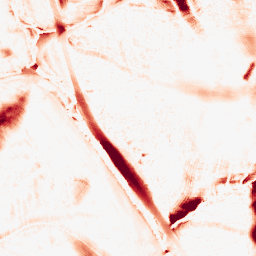
Category: morphological
Decomposition family: morphological_ellipse
Decomposition parameters: operation: opening
width: 30
height: 50
Upsampling method: regularized
Upsampling parameters: scale: 4
lambda_reg: 0.001
Upsampling scale: 4